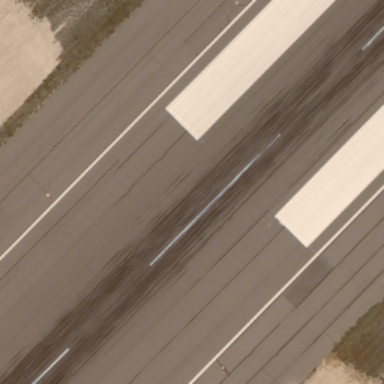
It is a straight runway with some mark lines on it .